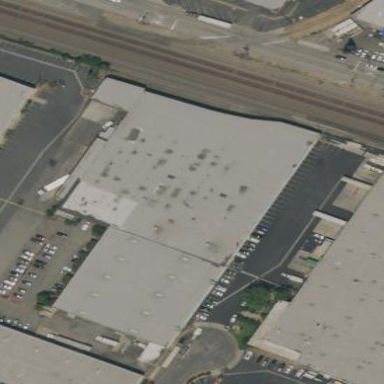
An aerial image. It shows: Industrial building.